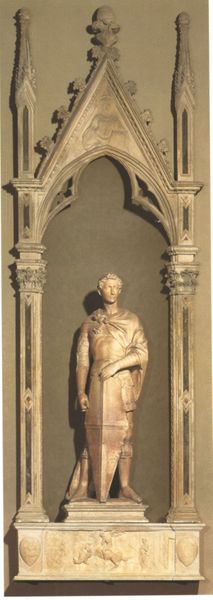
Titel: Hl. Georg
Künstler: Donatello
Institution: Florenz, Bargello
Schlagwörter: mann, marmor, säule, säulen, weiss, dach, architektur, sockel, stehen, figur, mantel, stehend, gotik, renaissance, skulptur, statue, relief, podest, nische, schild, soldat, römer, gotisch, krieger, florenz, heiliger, niesche, gothik, georg, tympanon, caesar, fiale, flachrelief, altarnische, donatello, krorinthisch, donatello's david sculpture, peace anxiety prepared